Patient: sex M, age 68
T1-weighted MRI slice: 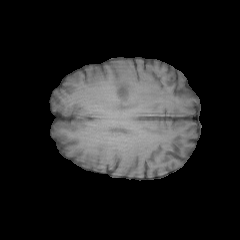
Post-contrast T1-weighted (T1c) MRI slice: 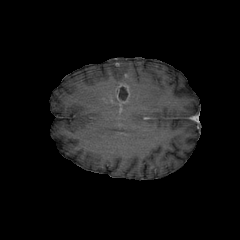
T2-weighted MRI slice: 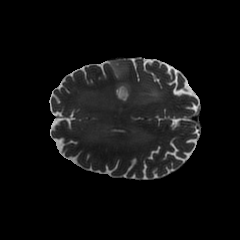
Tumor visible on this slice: yes
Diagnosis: Glioblastoma, IDH-wildtype
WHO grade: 4